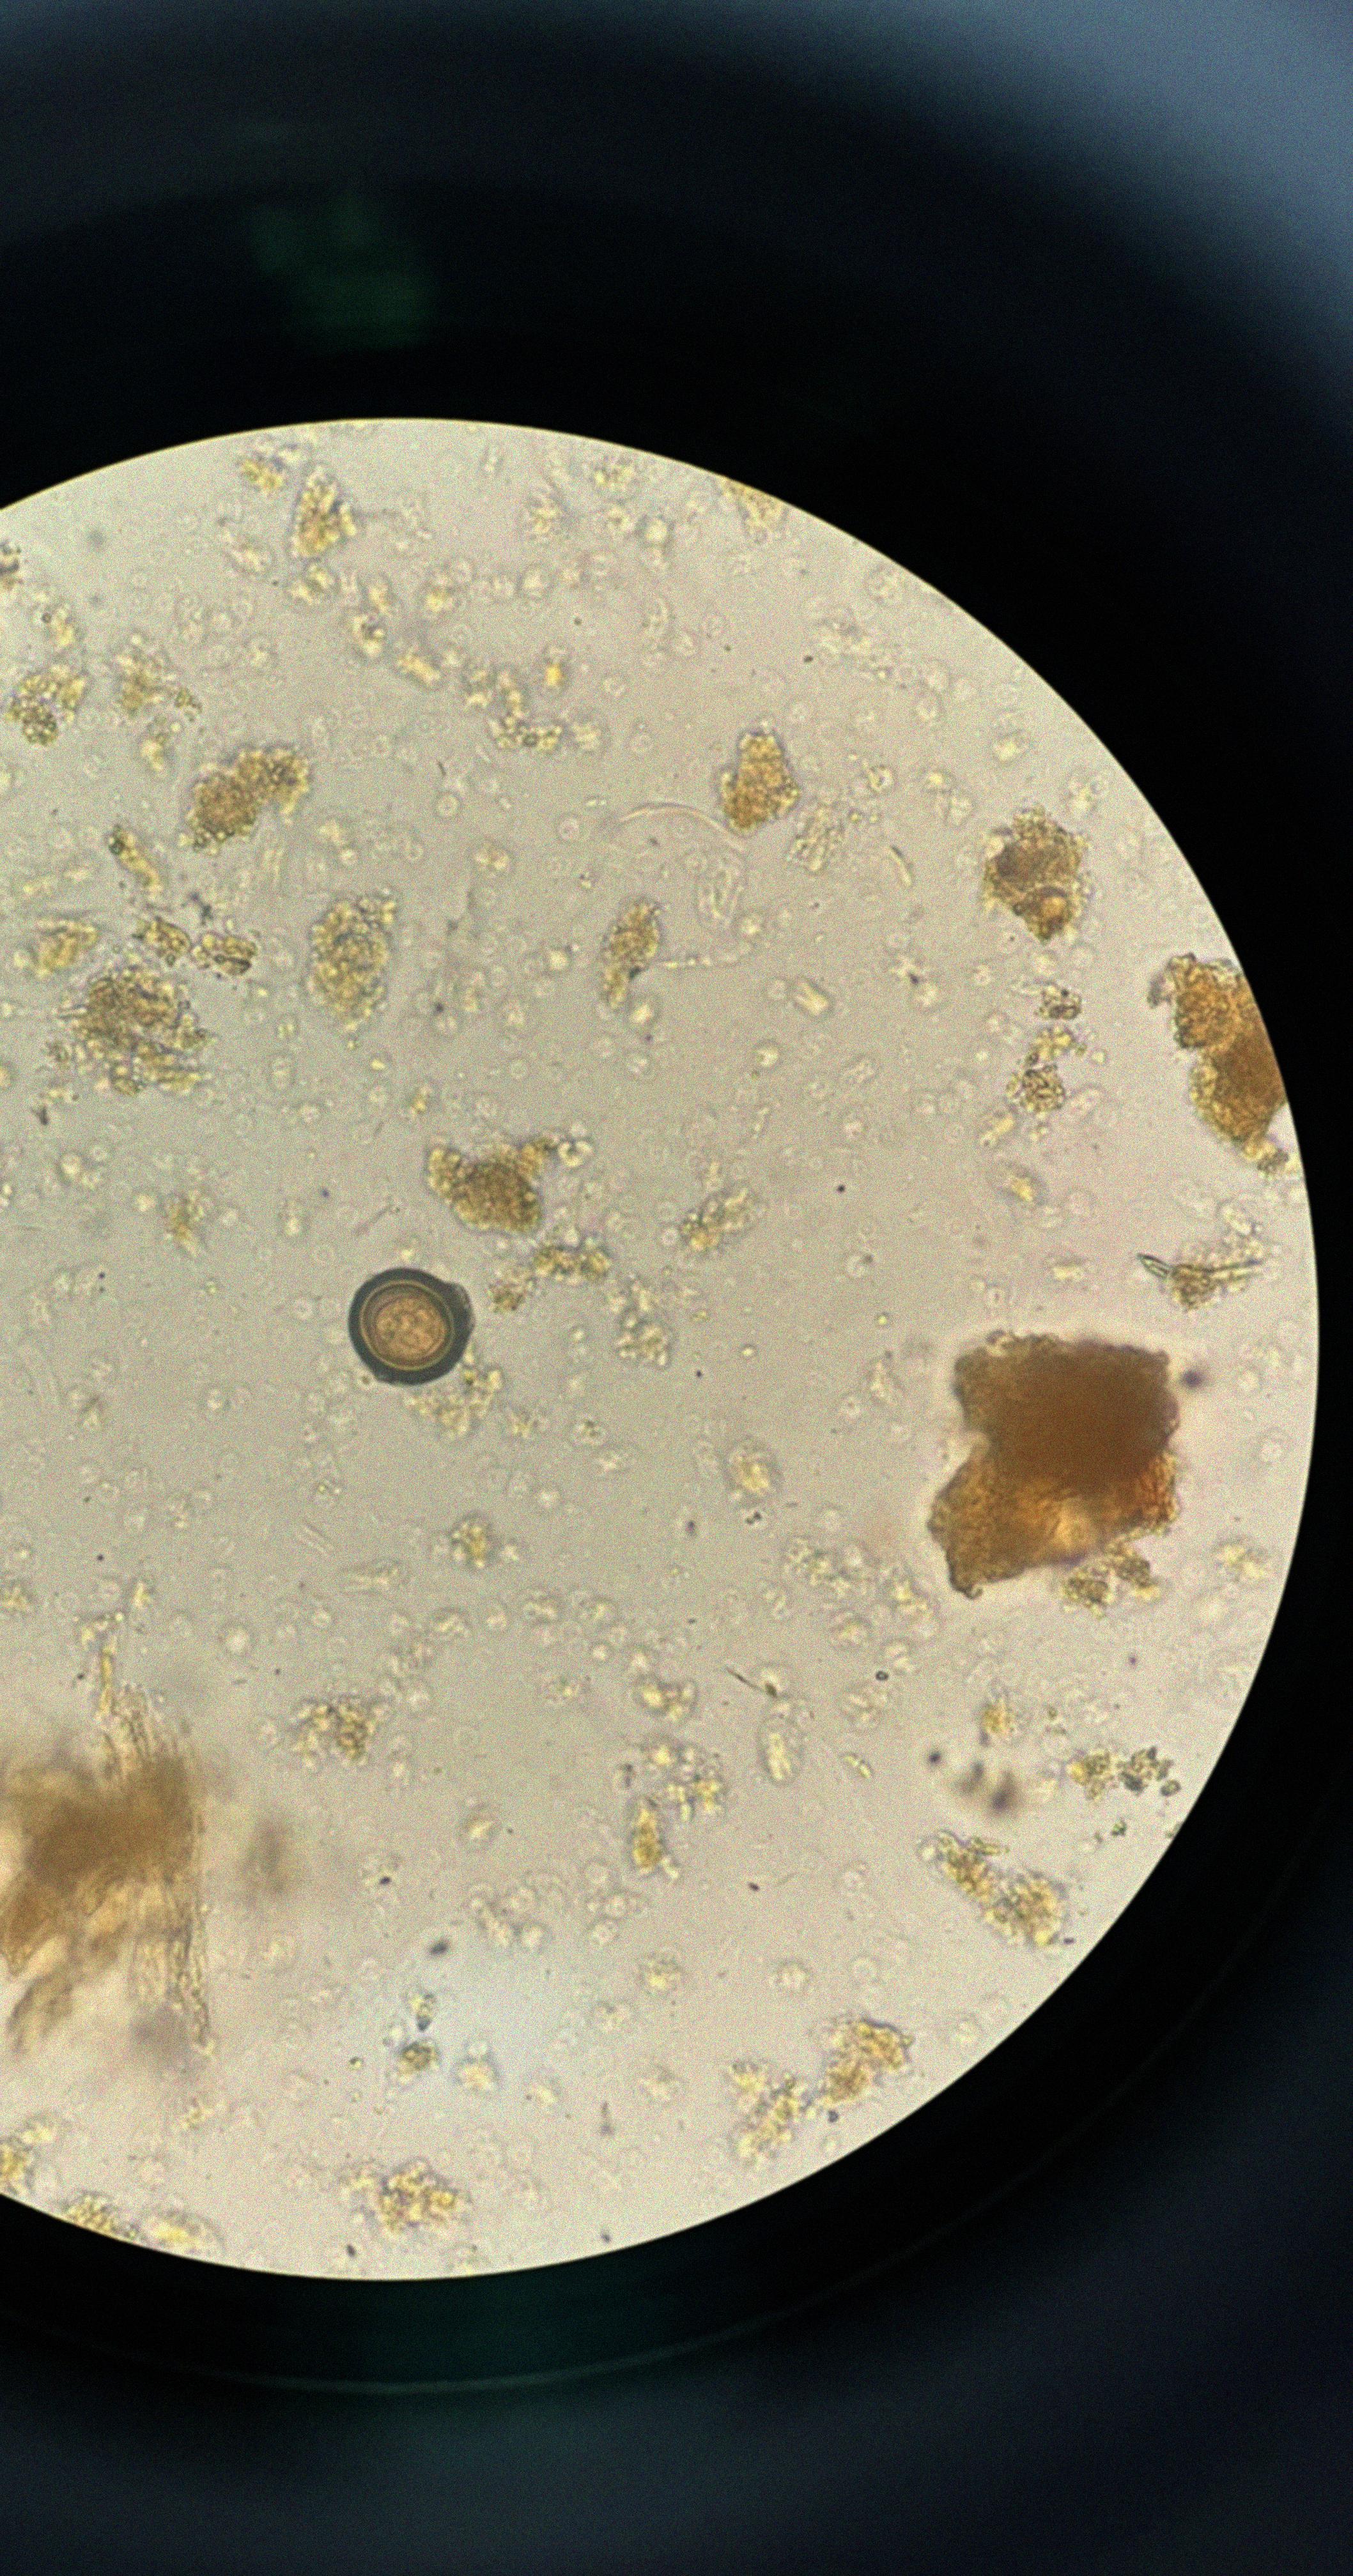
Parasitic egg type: Taenia spp. egg